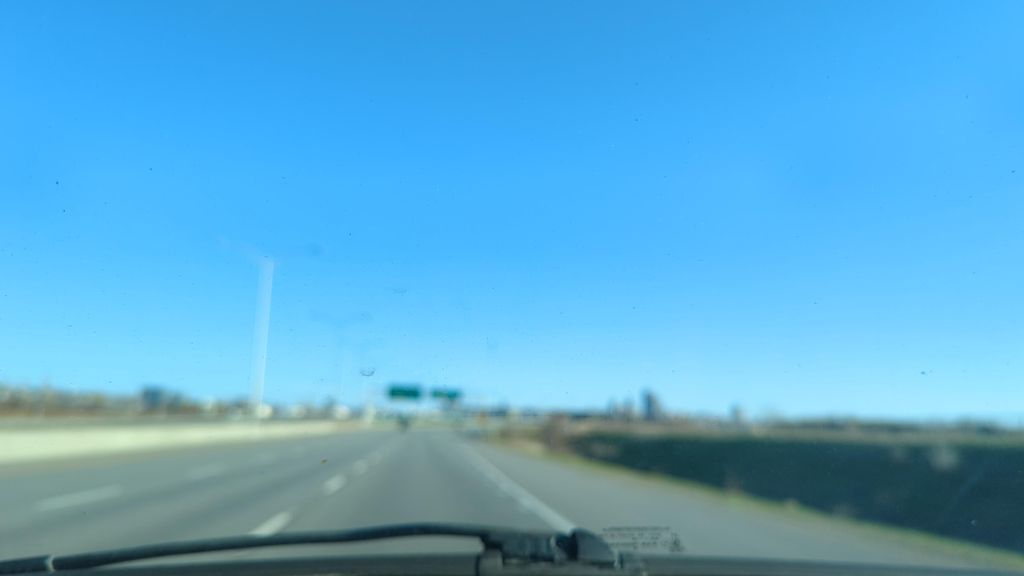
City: quebec_city